Question: I am trying to identify which posts on a wordpress installation contains empty paragraphs, I found one manually and clicked "edit", this is what I see:

So then I tried a query like:
'''
SELECT *
FROM 'wp_posts'
WHERE 'post_content' LIKE '%<p> </p>%'
'''
No results returned, and '"<p> </p>"' is copy pasted manually from that row I found. I've also tried REGEXP with a pattern like this :
'''
#<p[^>]*>(\s|&nbsp;?)*</p>#
'''
But still got no results back, what can I do to find those empty paragraphs?
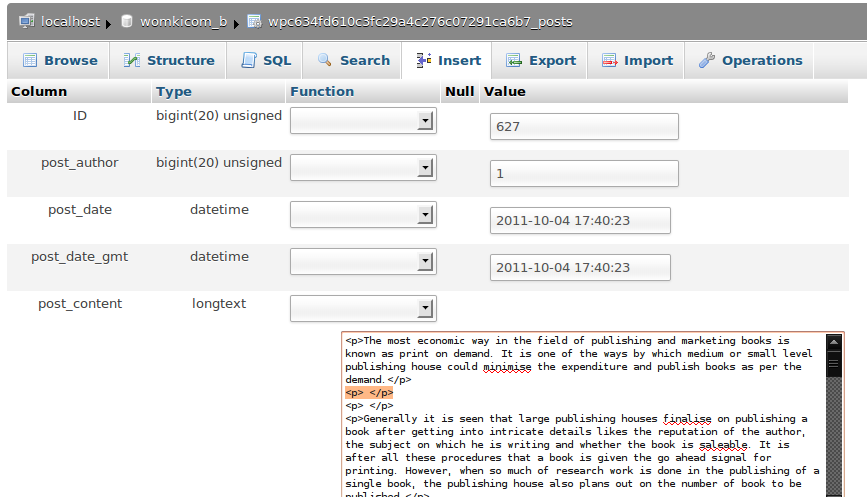
Answer: Why are you searching on 'post_title' instead of 'post_content'?
'''
SELECT ID
FROM 'wp_posts'
WHERE 'post_content' LIKE '%<p> </p>%'
'''
Should work. If you want to use 'REGEXP' and allow for paragraphs with '&nbsp;' in them:
'''
SELECT ID
FROM 'wp_posts'
WHERE 'post_content' REGEXP '<p>[[:blank:]]*(&nbps;)?[[:blank:]]*</p>'
'''